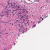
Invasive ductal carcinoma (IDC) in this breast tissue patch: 0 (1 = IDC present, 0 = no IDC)